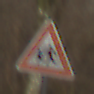
Verkehrszeichen: KinderRechts
Umgebung: Outdoor, Nature
Tageszeit: MorningAfternoon
Wetter: Clear
Licht: Natural
Jahreszeit: Winter
Kontrast: HighContrast